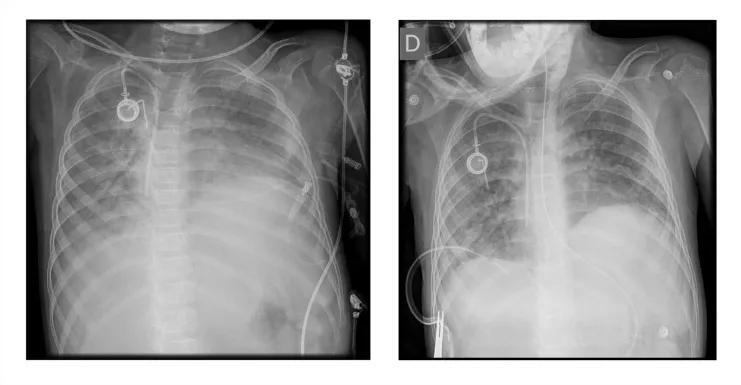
Chest x-ray performed on the first day and 24 hours after suspending dornase alfa therapy in patient A.
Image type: radiology (x_ray)